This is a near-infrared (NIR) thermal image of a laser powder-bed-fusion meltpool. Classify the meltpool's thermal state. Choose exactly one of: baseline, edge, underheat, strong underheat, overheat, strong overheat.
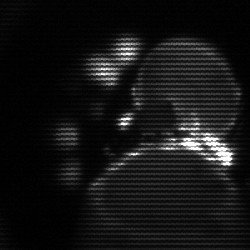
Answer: edge